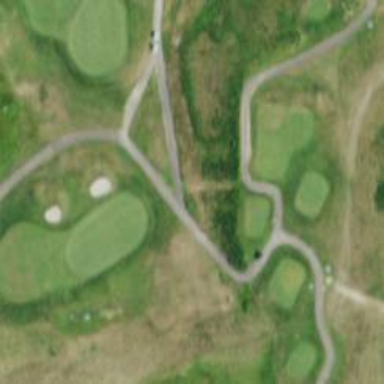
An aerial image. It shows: Golf tee.